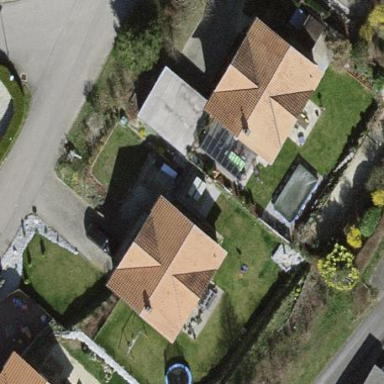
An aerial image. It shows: Detached building.